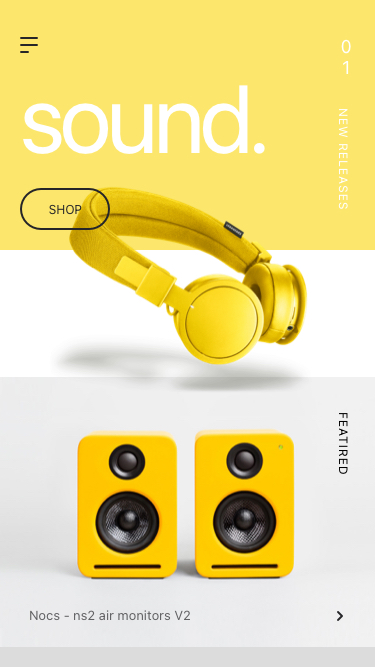
Text in this UI design:
Nocs - ns2 air monitors V2
featired
01
new releases
sound.